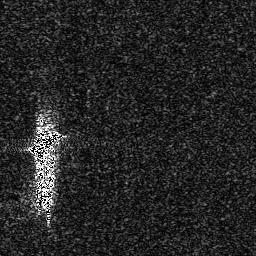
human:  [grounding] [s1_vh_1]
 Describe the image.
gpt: In the satellite image, there is  <ref>1 medium ship </ref> <box>[[10, 50, 25, 60, 0]]</box> located at left.